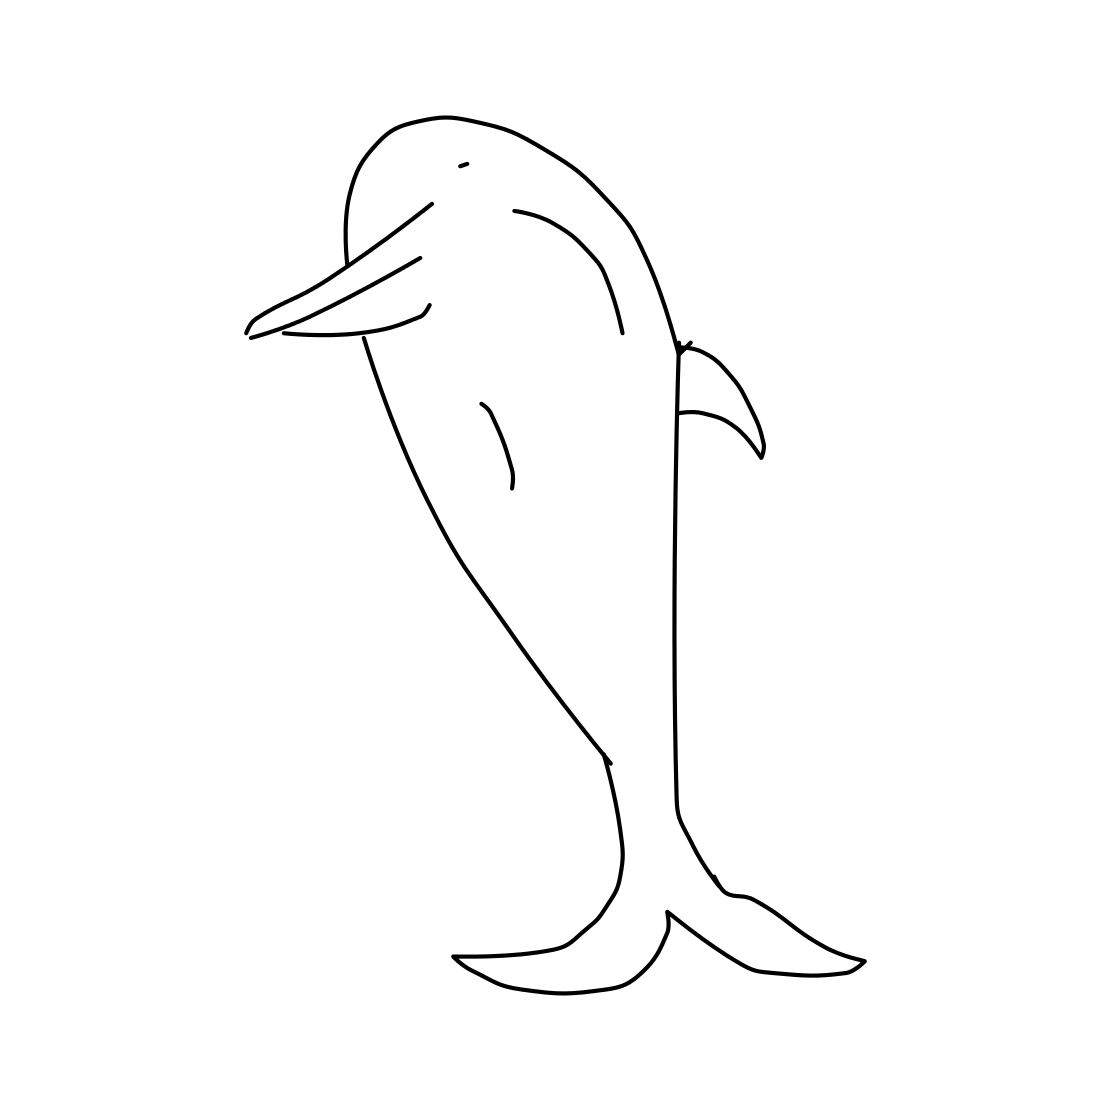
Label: dolphin